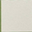
Piece: xx